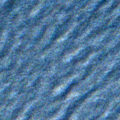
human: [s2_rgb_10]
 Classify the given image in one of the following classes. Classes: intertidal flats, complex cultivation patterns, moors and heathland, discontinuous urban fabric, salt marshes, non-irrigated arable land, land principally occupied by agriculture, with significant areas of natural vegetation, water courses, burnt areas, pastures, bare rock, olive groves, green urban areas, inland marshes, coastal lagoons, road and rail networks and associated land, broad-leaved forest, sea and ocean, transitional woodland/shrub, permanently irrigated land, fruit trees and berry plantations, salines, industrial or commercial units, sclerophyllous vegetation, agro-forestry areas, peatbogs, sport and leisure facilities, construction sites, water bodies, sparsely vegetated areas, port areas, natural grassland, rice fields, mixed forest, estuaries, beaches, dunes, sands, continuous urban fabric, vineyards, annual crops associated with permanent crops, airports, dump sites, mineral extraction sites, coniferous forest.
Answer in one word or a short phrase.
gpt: sea and ocean